Question: I can not understand why the images starting from the second row start toppling and do not appear as in the first row?

'''
<div class="container-fluid">
<div class="row-fluid">
<div class="span9 offset3">
<?php
$step = 1;
do{
echo <<<EOF
<div class="span4 {$class}" id="p{$rst_catalog['p_id']}">
<a href="pillow.php?p_id={$rst_catalog['p_id']}"><img src="images/{$rst_catalog['p_img']}" alt="img" title="{$rst_catalog['p_name']}" /></a>
<div class="row">
<div class="span12">
<a href="pillow.php?p_id={$rst_catalog['p_id']}">{$rst_catalog['p_name']}</a>
{$rst_catalog['p_rubric']}
{$rst_catalog['p_price1']}.00 rub.
</div>
</div>
</div>
EOF;
if ($step == 4)
$step = 11;
else
$step++;
} while ($rst_catalog = mysql_fetch_assoc($res_catalog));
?>
<?php require_once ("inc/inc_show_pagination.php"); ?>
</div>
</div>
</div>
'''
The rest of the code (it is generated through PHP) can be found <URL>
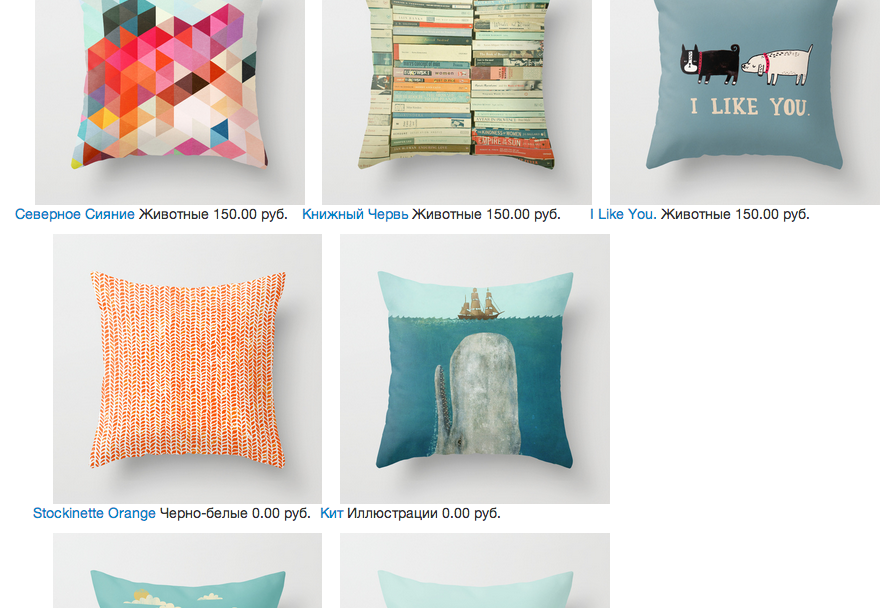
Answer: You used margin-left:0 for only 'first-child' thats the issue
Add 'margin-left: 0' for all id with 'p1,p4,p7,p10..' It is working
Style:
'''
.left-most{margin-left:0}
<?php
for($i=0;$i<10;$i++){
$tst=$i/3;
if(!is_float($tst)){
$class='left-most';
}else{
$class='';
}
?>
<div class="span4 <?php echo $class; ?>">Your stuff here</div>
<?php } ?>
'''